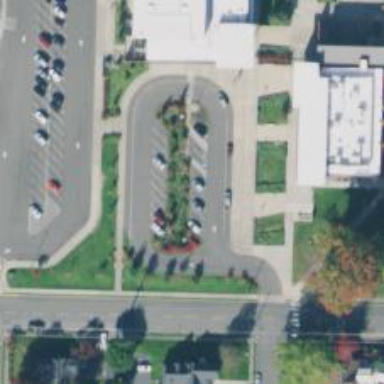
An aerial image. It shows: Parking space.